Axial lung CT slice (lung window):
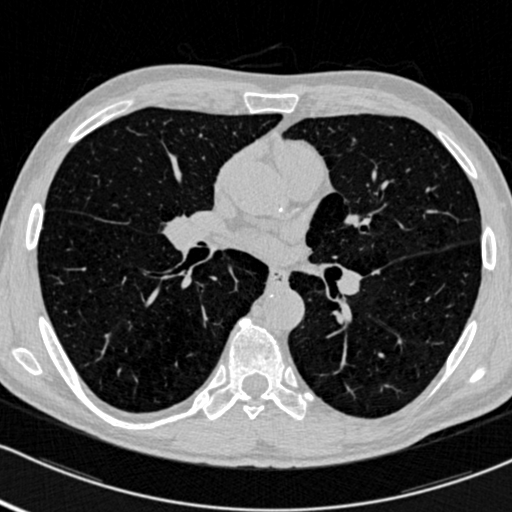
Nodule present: yes
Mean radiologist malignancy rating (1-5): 2